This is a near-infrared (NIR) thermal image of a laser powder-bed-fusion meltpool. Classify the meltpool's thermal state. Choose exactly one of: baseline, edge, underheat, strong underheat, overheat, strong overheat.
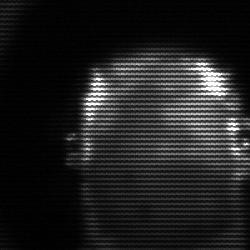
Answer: baseline